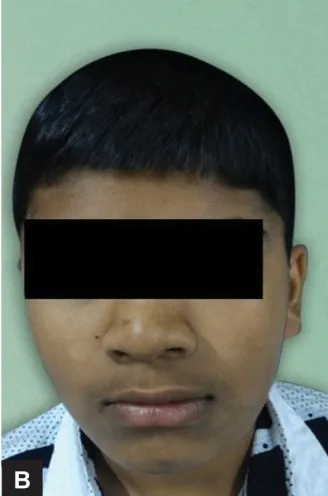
Postoperative photograph.
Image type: medical_photograph (oral_photograph)